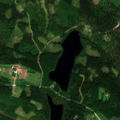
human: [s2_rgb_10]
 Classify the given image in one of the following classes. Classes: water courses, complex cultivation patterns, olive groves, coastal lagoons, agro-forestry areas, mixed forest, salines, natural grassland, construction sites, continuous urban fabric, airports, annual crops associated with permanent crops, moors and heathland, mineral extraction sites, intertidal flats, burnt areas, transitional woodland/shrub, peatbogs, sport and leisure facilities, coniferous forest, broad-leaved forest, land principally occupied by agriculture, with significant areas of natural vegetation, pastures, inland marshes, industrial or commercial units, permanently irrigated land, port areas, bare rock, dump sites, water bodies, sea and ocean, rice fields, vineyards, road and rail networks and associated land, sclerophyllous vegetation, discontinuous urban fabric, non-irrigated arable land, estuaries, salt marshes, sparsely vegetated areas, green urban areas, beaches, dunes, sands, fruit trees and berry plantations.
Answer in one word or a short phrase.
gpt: mixed forest, transitional woodland/shrub